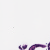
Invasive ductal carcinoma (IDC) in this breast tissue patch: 0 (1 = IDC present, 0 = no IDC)